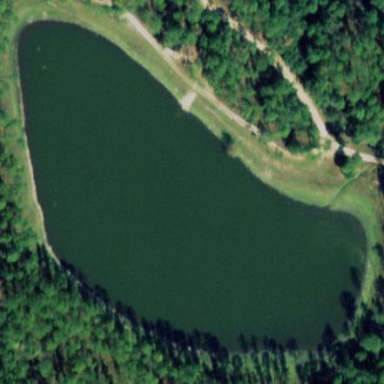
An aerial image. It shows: Lake with natural water.